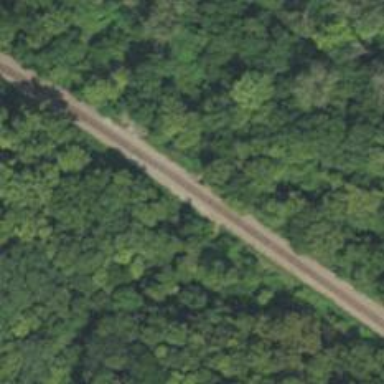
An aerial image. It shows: Path on bridge with excellent trail visibility.